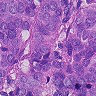
Metastatic tissue present: yes